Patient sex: M
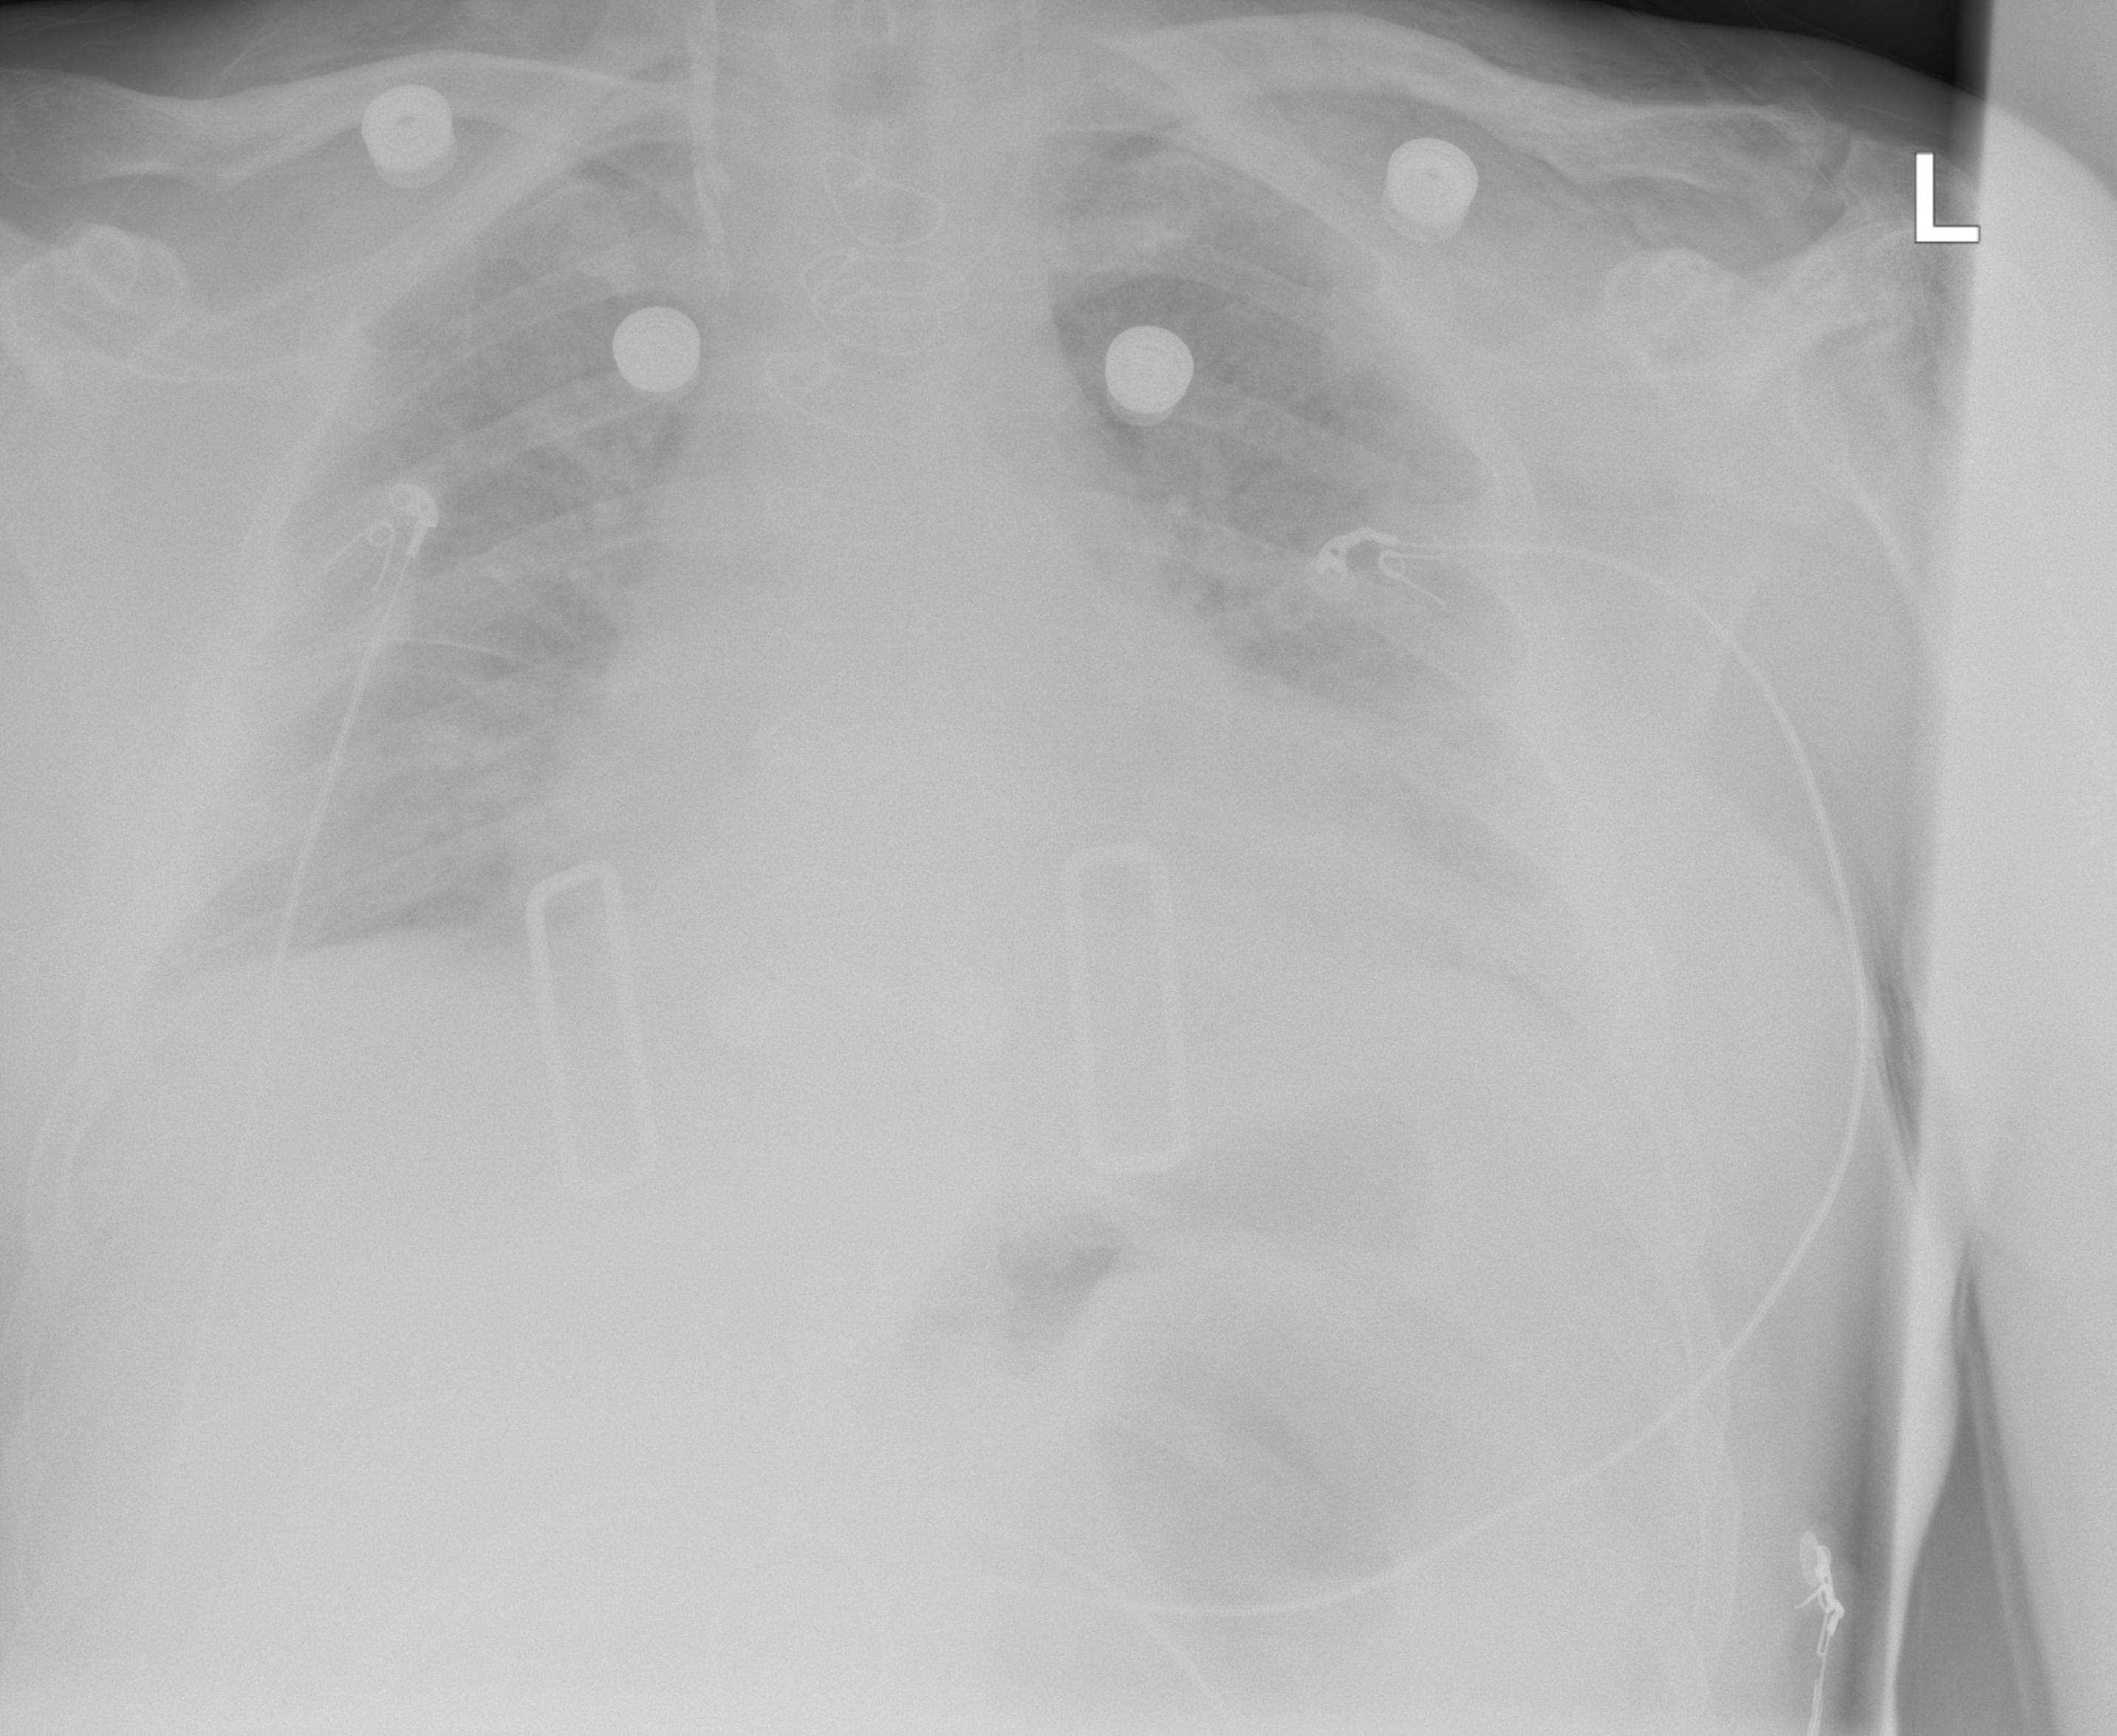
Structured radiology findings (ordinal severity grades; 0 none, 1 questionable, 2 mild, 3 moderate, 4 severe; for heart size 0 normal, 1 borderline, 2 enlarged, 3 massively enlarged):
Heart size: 2
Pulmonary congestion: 2
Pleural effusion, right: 0
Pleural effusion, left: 0
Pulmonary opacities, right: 1
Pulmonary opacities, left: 1
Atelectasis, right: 2
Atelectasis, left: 3